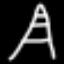
Label: The Eiffel Tower